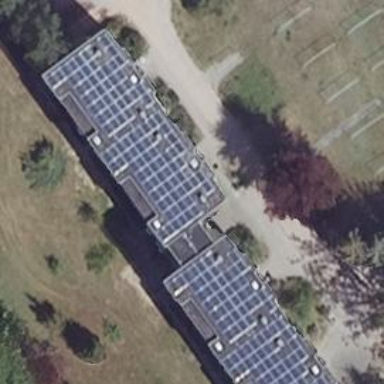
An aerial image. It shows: Solar photovoltaic panel generating electricity through small installation.